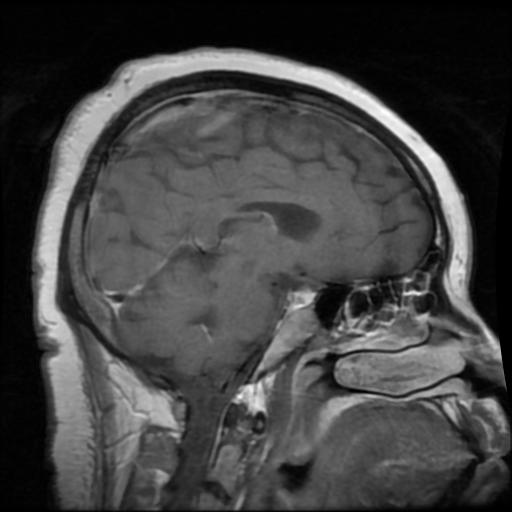
Label: pituitary